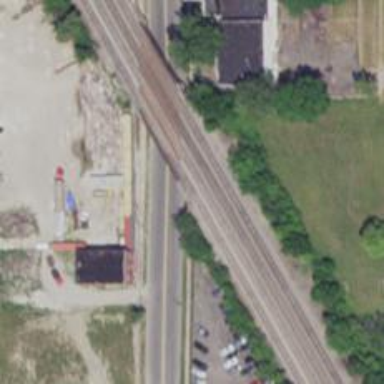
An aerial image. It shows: Railway bridge over siding rail service.